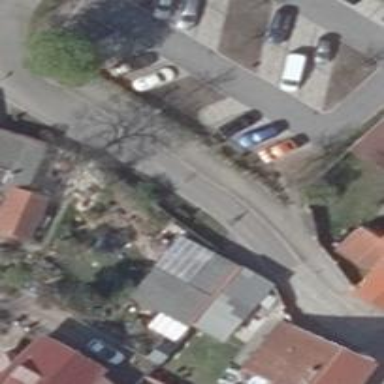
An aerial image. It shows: Residential road with opposite cycleway.